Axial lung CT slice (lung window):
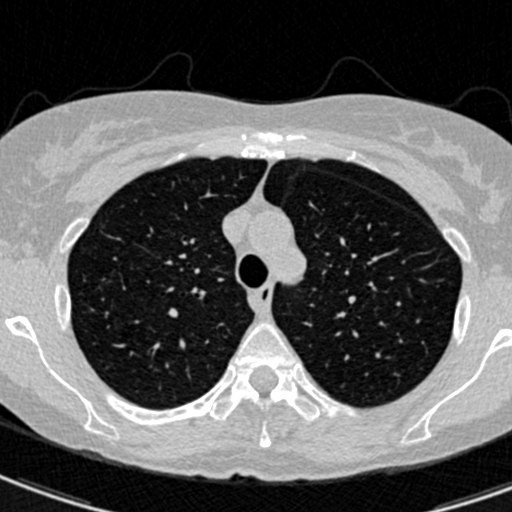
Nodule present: no